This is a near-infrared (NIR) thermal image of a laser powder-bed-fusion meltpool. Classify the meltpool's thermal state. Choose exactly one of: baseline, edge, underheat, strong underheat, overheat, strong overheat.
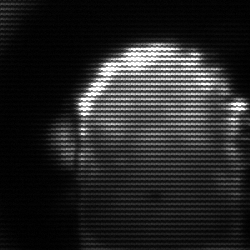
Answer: baseline